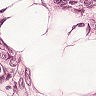
Metastatic tissue present: yes